Interaction volume radius: 5 \u00c5
Interaction volume height: 20 \u00c5
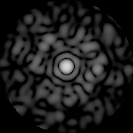
Disorder parameter: 0.8266